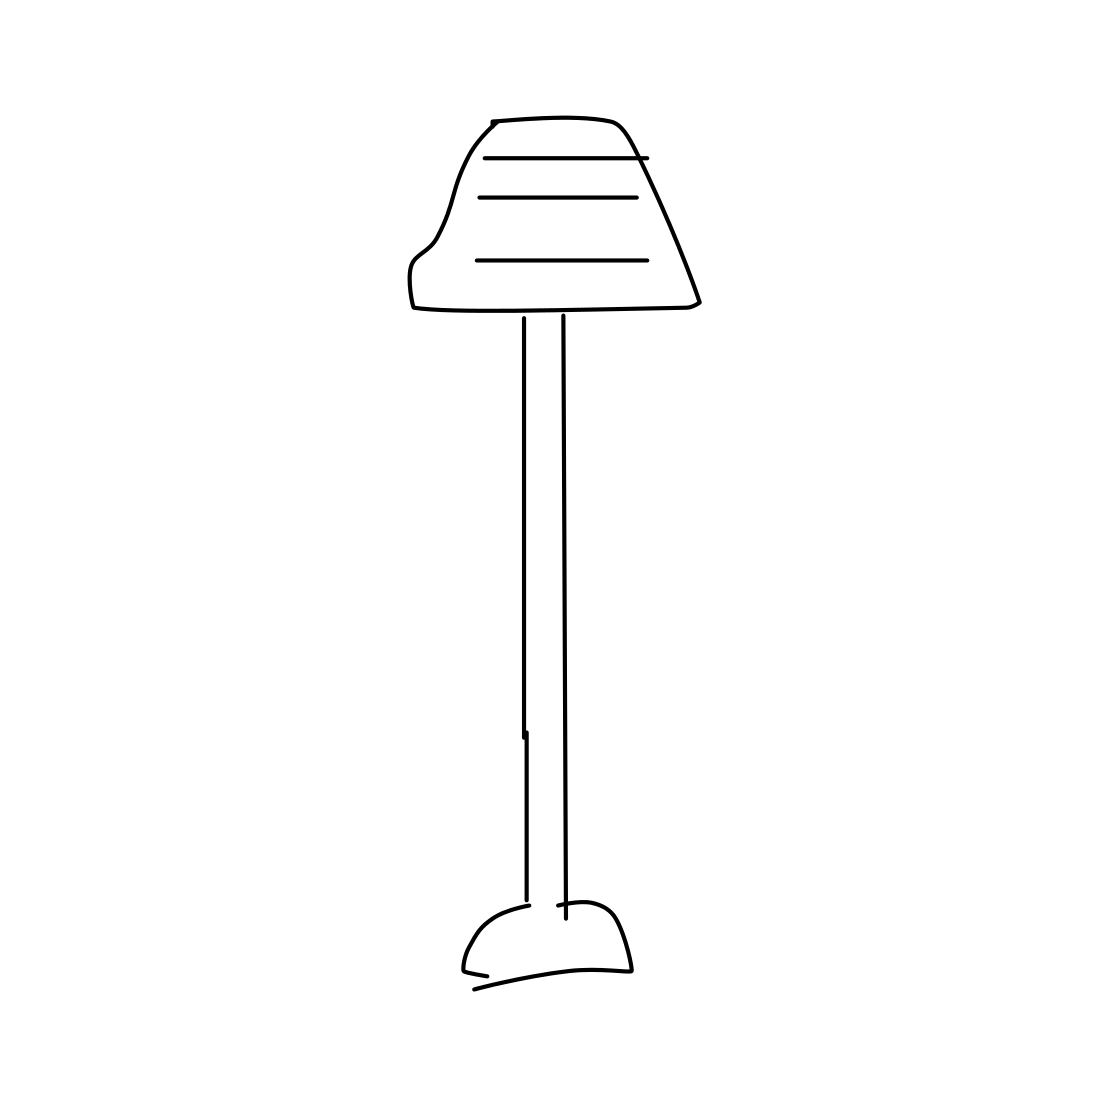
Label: floor lamp